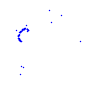
Particle: kaon